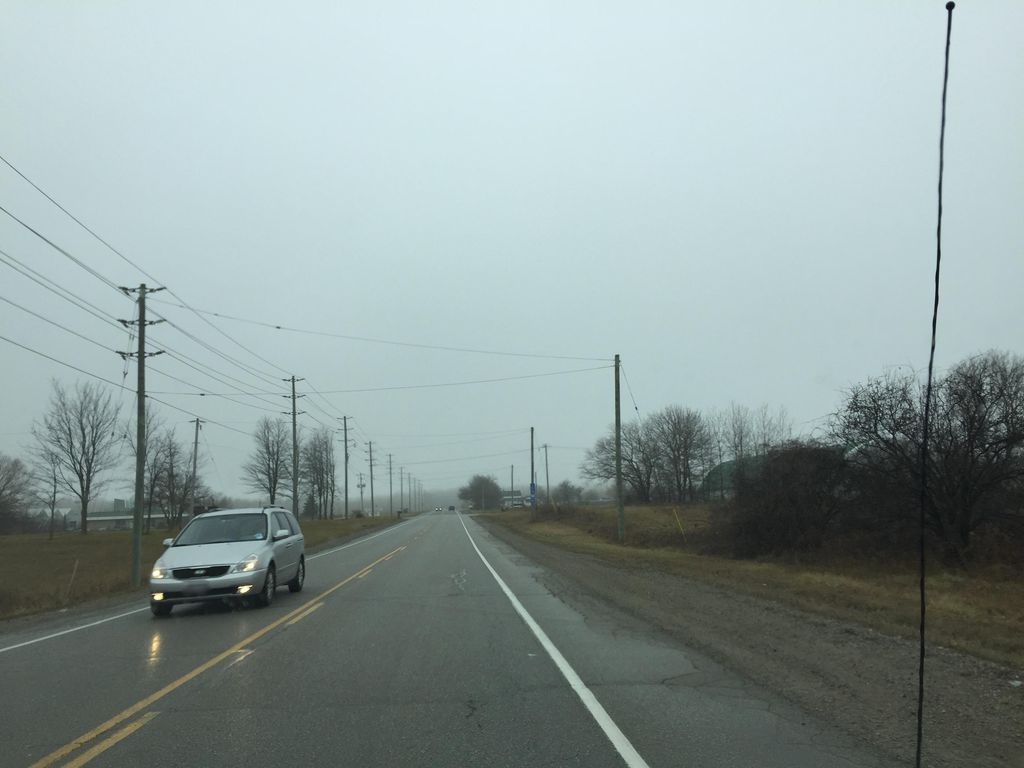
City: kitchener-waterloo